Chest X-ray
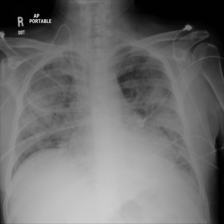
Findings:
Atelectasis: negative
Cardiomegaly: positive
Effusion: positive
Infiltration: positive
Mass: negative
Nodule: negative
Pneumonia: negative
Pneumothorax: negative
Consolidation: positive
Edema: negative
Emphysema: negative
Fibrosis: negative
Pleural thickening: negative
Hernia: negative